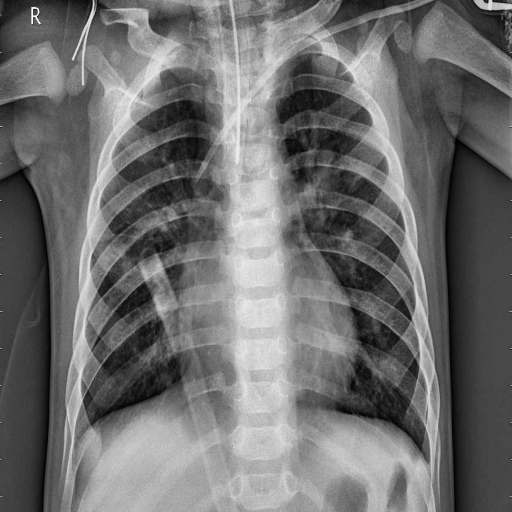
Finding: PNEUMONIA